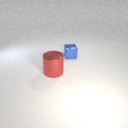
large red metal cylinder in front of small blue metal cube